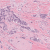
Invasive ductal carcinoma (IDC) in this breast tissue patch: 1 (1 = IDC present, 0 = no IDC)